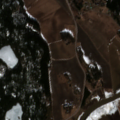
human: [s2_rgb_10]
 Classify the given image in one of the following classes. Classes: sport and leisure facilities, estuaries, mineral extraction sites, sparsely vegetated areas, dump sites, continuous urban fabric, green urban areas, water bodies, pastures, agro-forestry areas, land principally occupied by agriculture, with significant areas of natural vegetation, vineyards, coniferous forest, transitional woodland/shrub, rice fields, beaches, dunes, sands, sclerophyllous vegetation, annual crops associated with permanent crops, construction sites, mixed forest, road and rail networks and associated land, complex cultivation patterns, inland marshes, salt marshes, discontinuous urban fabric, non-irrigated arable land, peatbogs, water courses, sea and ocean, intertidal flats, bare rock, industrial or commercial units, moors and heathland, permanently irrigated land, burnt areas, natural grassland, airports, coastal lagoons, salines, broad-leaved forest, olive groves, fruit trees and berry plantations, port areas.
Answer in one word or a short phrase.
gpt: non-irrigated arable land, land principally occupied by agriculture, with significant areas of natural vegetation, coniferous forest